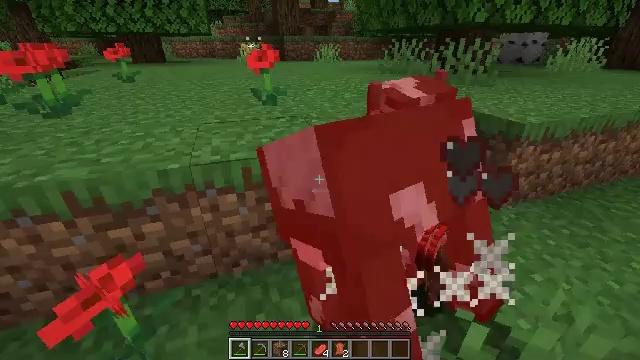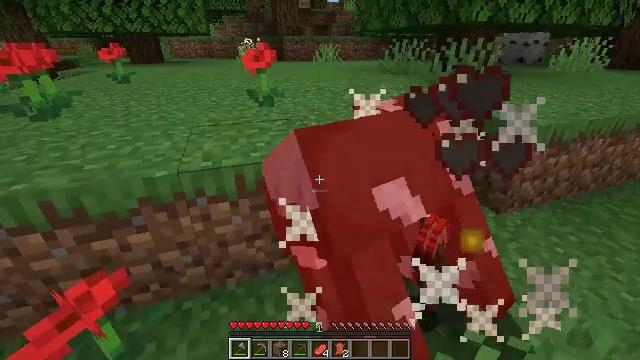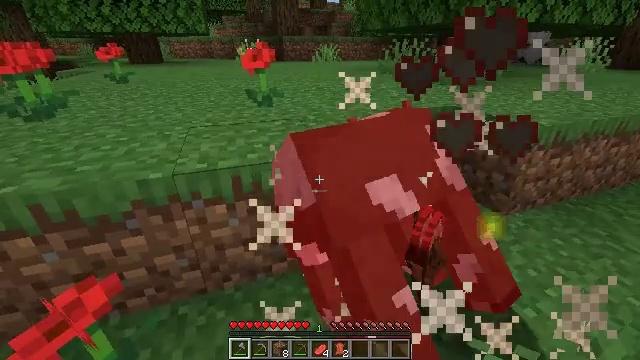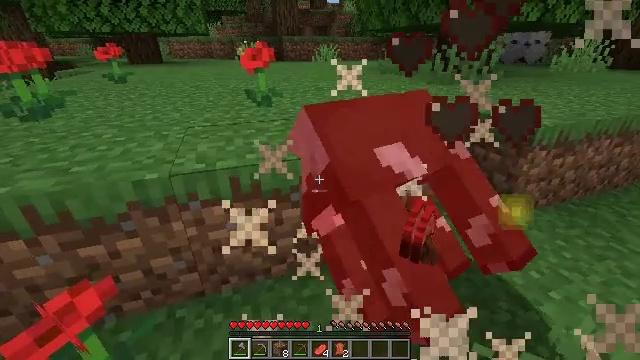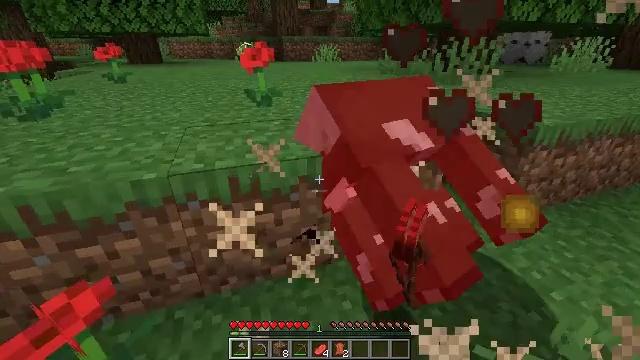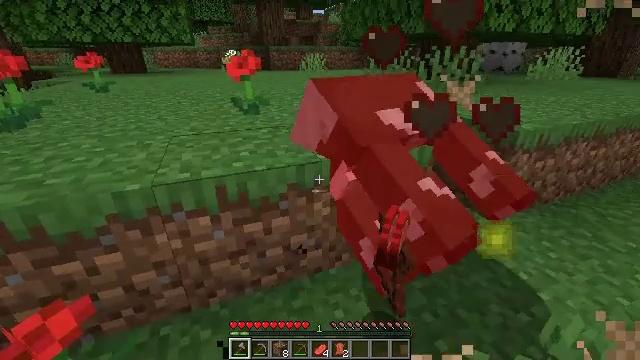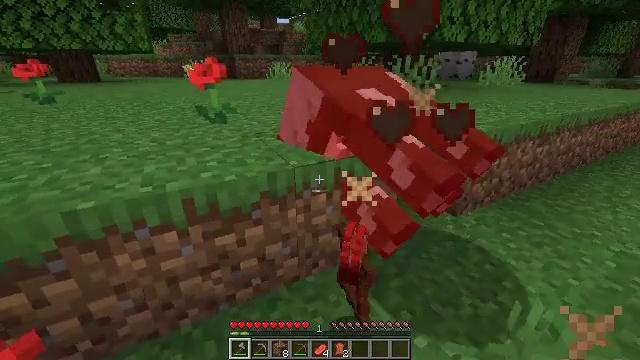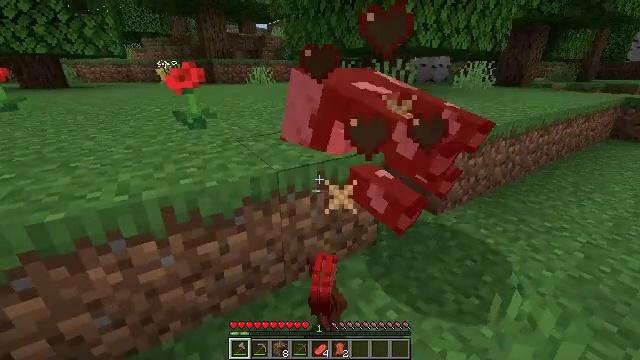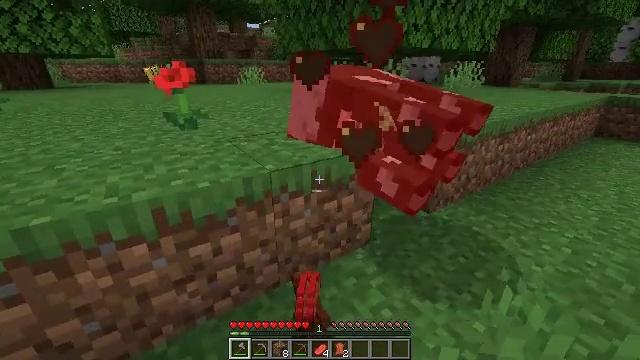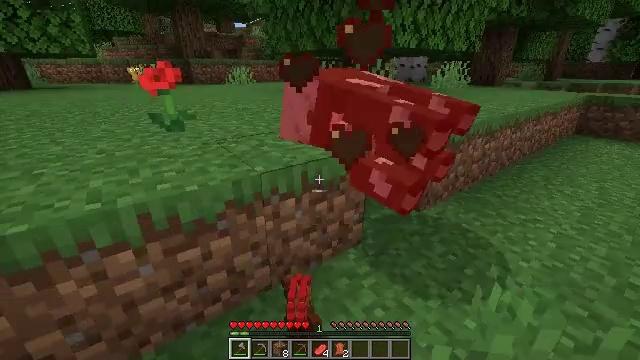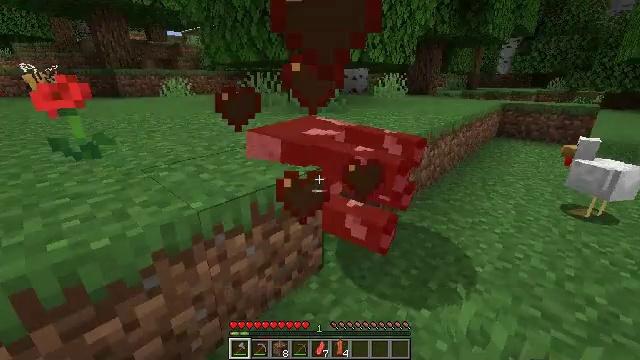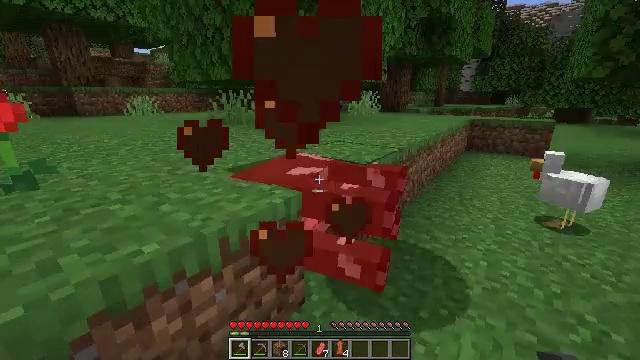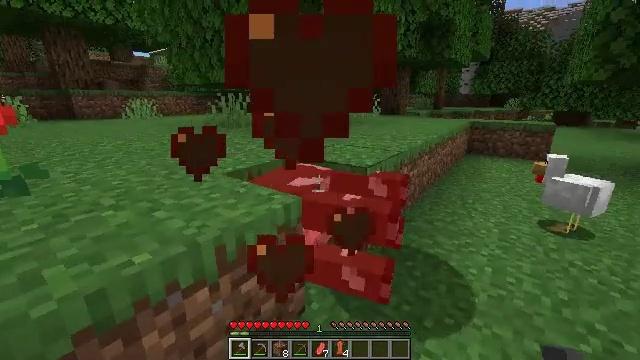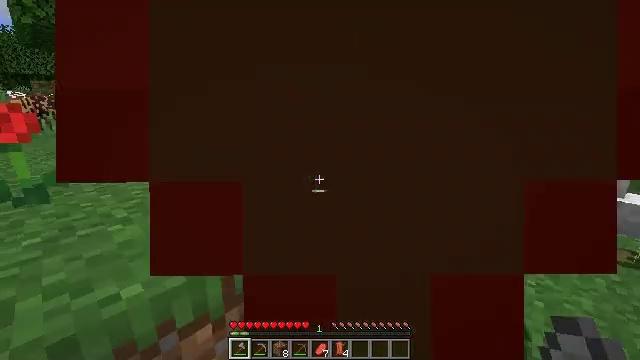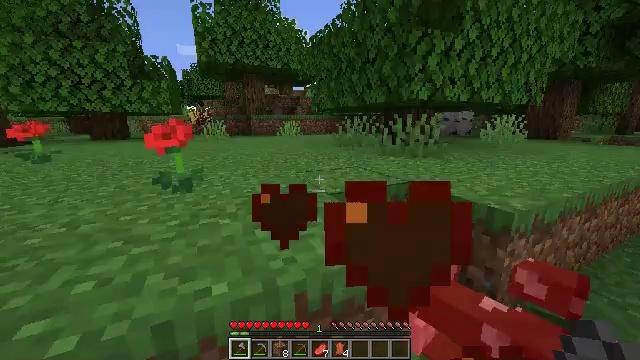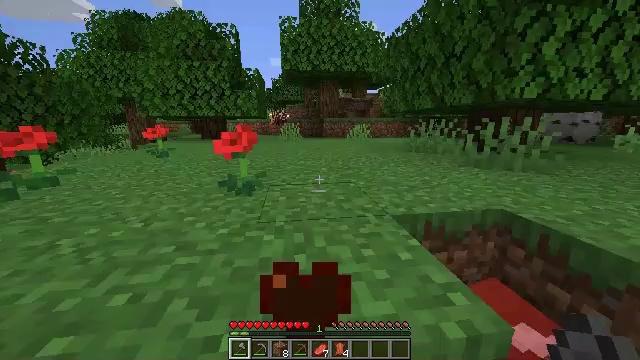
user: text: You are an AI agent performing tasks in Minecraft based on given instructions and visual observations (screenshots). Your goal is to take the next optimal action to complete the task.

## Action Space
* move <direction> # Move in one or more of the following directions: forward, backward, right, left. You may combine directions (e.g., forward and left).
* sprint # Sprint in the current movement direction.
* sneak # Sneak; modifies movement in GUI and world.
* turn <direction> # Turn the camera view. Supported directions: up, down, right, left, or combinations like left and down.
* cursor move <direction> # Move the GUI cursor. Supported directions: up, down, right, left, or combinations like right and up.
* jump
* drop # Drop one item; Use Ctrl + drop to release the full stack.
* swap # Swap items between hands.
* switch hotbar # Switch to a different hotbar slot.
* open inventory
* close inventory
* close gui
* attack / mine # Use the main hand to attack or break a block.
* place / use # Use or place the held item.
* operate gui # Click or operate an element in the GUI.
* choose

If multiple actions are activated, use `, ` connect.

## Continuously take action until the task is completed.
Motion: motion action
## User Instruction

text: Remove birch leaves from trees.
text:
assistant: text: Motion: no_op
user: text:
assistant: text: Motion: no_op
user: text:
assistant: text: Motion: no_op
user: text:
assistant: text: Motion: no_op
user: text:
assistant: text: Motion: turn right and up
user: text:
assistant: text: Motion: turn right and up
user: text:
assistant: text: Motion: turn right
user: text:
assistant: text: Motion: turn right
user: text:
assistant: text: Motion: move forward, turn right
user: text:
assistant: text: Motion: move forward, turn right and up
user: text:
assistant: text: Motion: move forward, turn right and up
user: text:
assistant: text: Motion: move forward, sprint
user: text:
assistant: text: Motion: move forward, sprint, turn left and up
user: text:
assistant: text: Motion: move forward, sprint, turn left and up
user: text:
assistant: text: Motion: move forward, sprint, turn left
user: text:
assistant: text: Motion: move forward, sprint, turn left, jump
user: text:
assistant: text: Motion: move forward, sprint, jump
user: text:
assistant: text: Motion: move forward, sprint, turn left, jump
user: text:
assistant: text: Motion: move forward, sprint, turn left, jump
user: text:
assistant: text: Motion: move forward, sprint, turn left, jump
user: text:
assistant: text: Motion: move forward, sprint, jump
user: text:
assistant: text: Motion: move forward, sprint, jump
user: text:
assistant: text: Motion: move forward, sprint, turn left and up, jump
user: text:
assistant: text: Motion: move forward, sprint, jump
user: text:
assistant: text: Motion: move forward, sprint, jump
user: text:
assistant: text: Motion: move forward, sprint, jump
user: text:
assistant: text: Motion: move forward, sprint, turn up, jump
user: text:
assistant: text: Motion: move forward, sprint, turn right and up, jump
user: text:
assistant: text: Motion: move forward, sprint, turn right and up, jump
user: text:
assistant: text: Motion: move forward, sprint, turn right and up, jump